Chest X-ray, AP view. Patient: 48 years old, sex F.
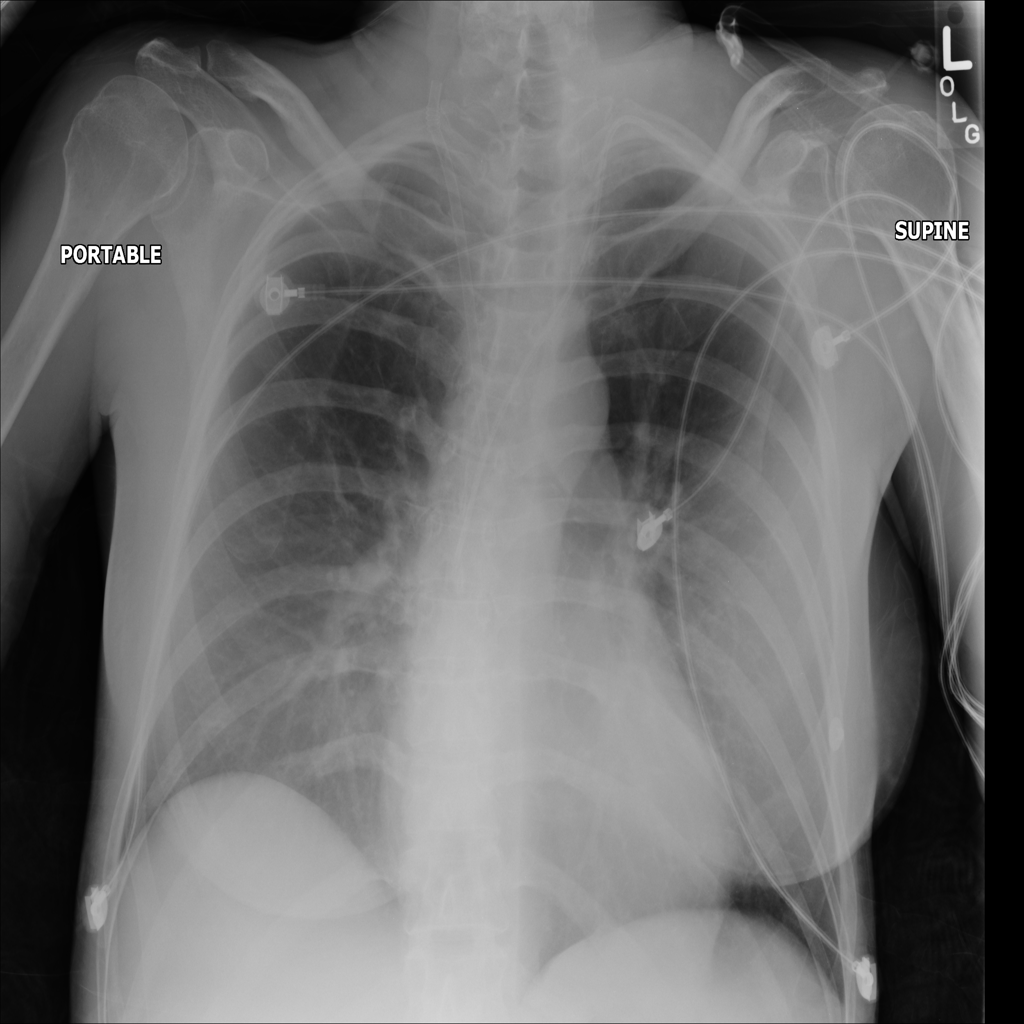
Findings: No Finding